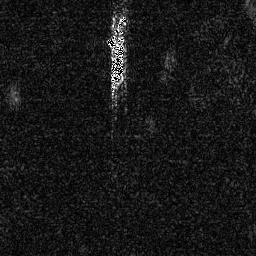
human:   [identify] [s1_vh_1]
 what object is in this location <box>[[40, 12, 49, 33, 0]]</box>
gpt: <ref>1 medium ship at the top</ref>